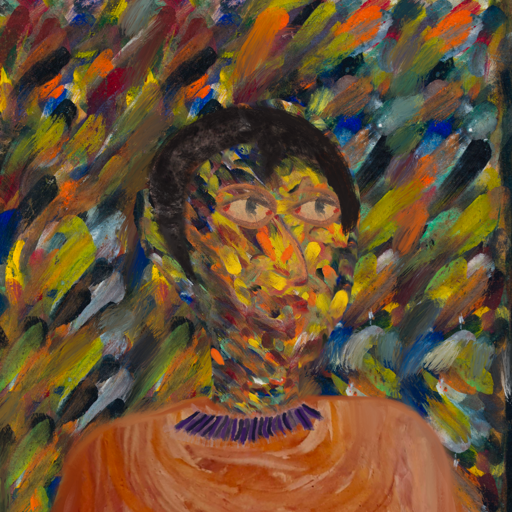
Background: An_Impression, Head And Neck Side: An_Impression, Face Side: GypsyMother, Bust: Pious_Lady, Hair Side: Roy_Bahadur, Head Accessory: Blank, Second Necklace: Blank, Necklace: HillGirl, Baby: Blank